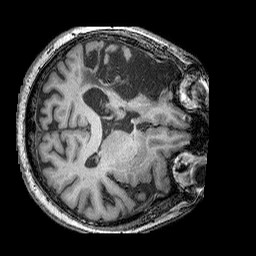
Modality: T1w
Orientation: axial
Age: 55
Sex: male
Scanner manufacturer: siemens
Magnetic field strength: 3 T
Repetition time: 2.25 s
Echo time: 0.00415 s